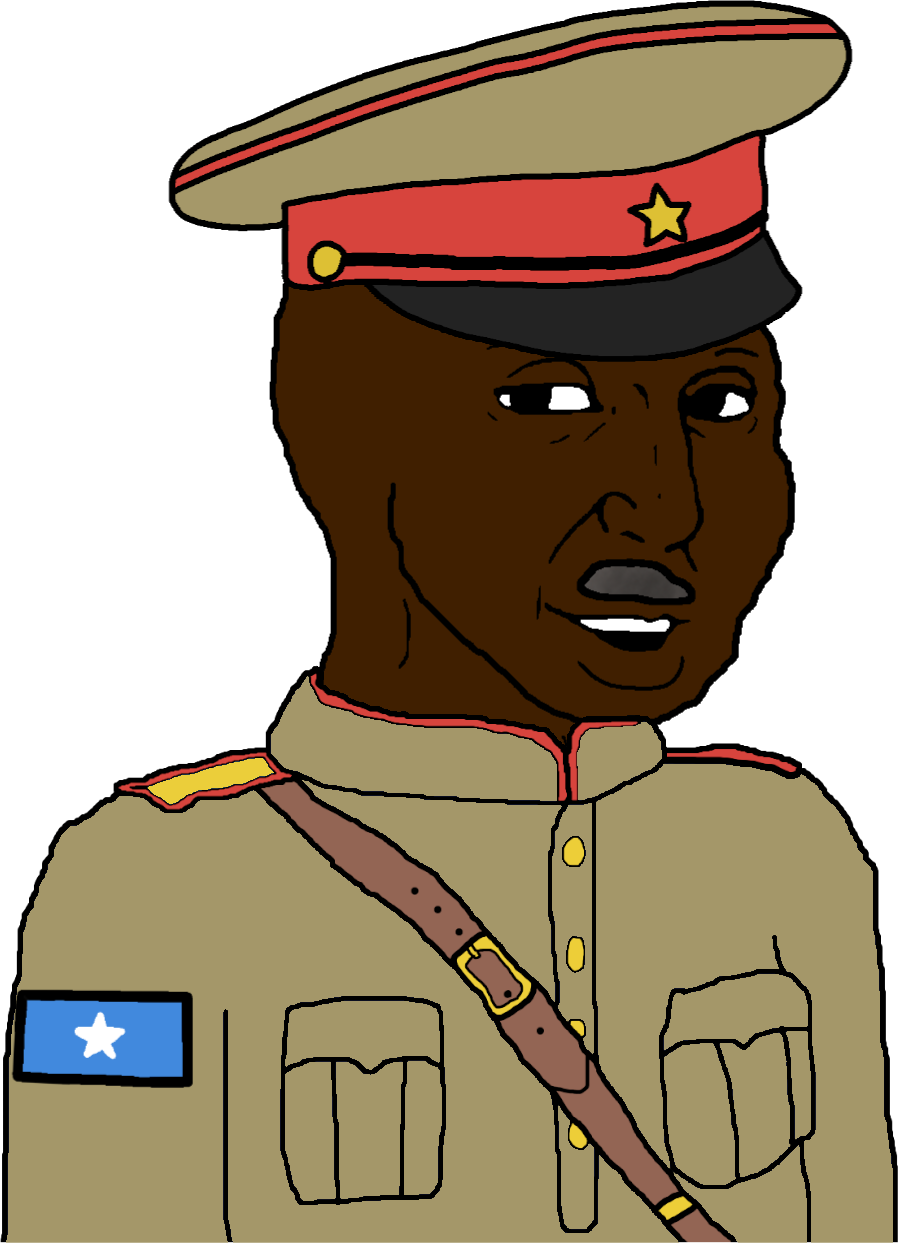
Label: 5_Groomer